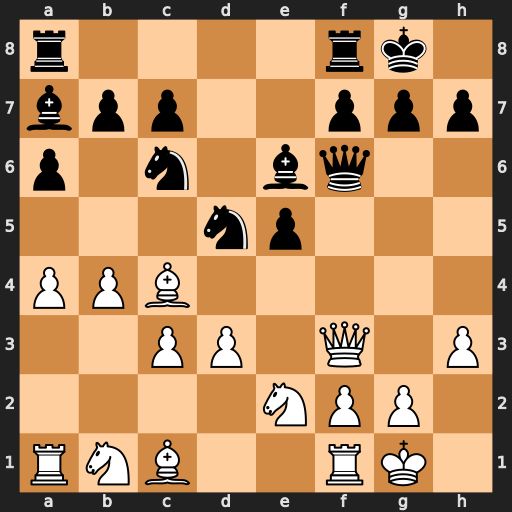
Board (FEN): r4rk1/bpp2ppp/p1n1bq2/3np3/PPB5/2PP1Q1P/4NPP1/RNB2RK1
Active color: w
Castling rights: -
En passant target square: -
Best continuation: Bxd5 Qxf3 Bxf3